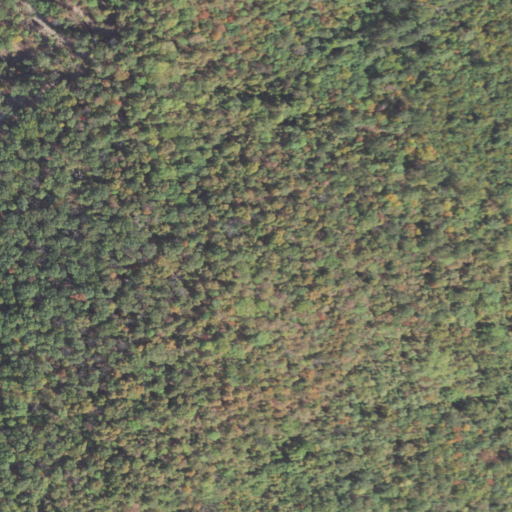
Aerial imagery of mountain in Pennsylvania named Burns Knob containing only deciduous forest